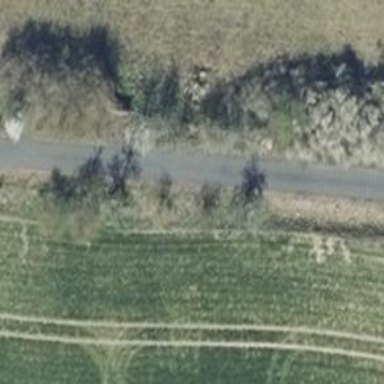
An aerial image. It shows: Row of deciduous broadleaved trees.